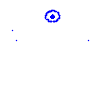
Particle: electron